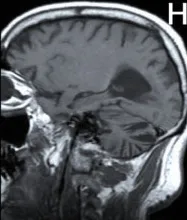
MRI at age 61 demonstrating severe atrophy of the cerebral hemispheres, cerebellum, and brainstem. T1 sagittal MRI.
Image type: radiology (mri)